The image shows the envelope spectrum of a rolling-element bearing's vibration signal, with the characteristic fault frequencies (BPFO outer race, BPFI inner race, BSF ball, FTF cage) marked as reference lines. Based on the visible evidence, which condition applies: normal, inner_race, outer_race, ball?
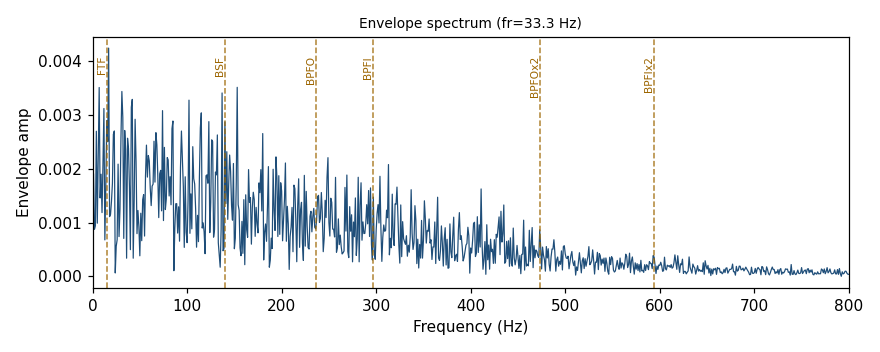
Answer: normal